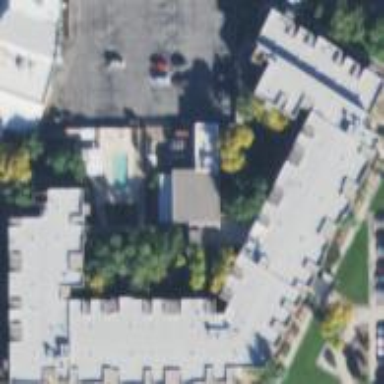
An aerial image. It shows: Image showing building with apartments.